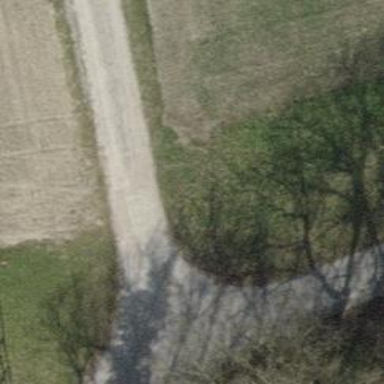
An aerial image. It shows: Gravel track with grade2 quality.